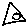
Label: triangle